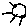
Label: sun